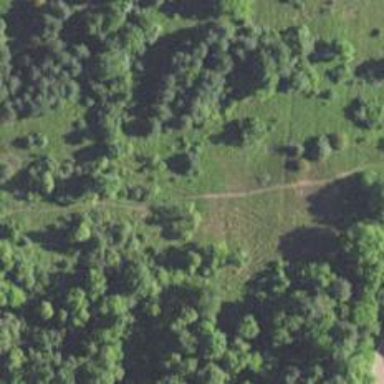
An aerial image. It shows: Bridleway.